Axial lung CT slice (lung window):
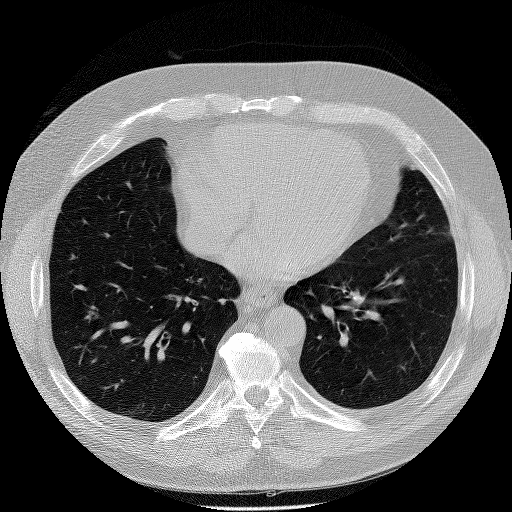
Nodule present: no